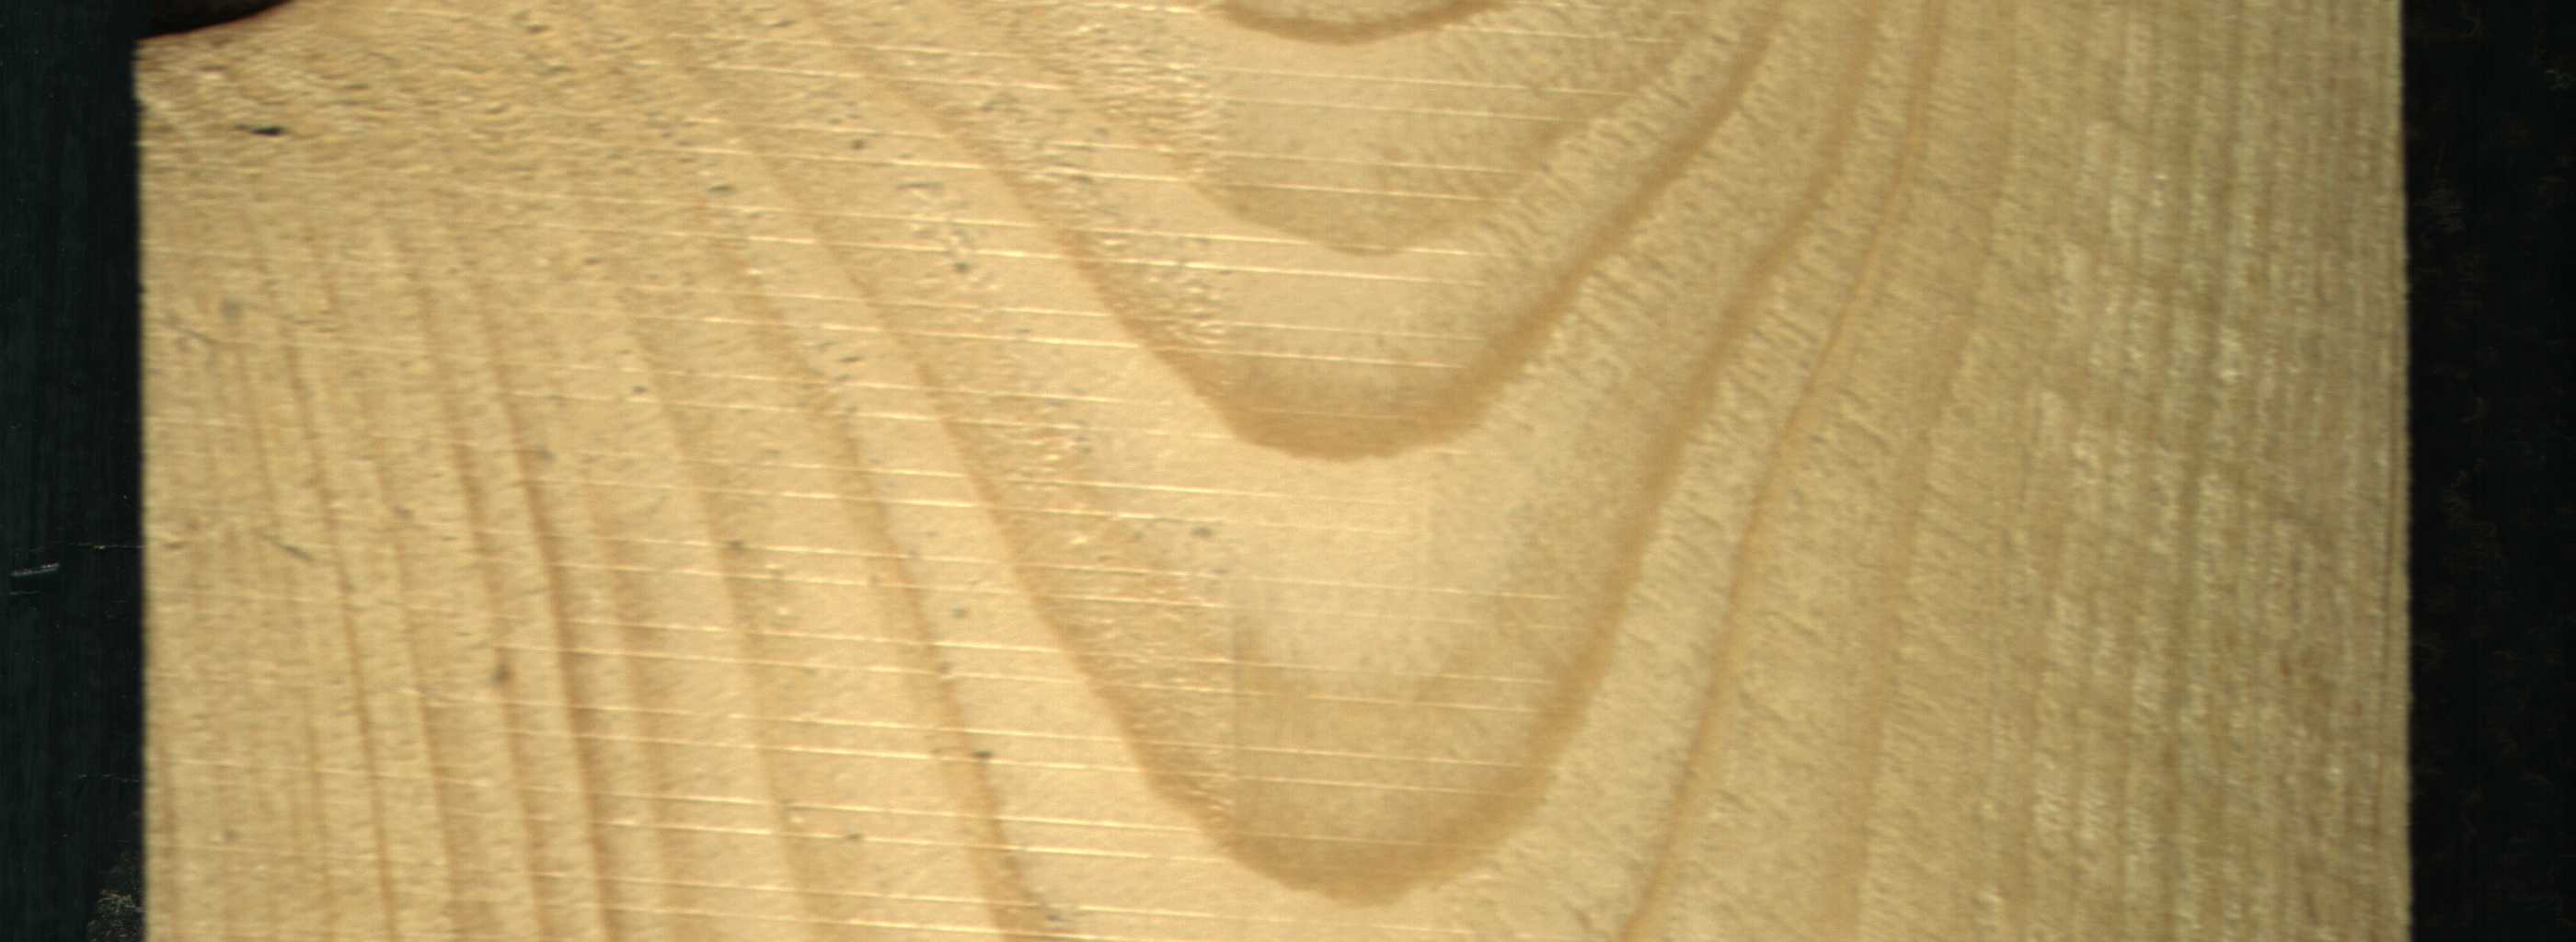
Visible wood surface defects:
Knot_missing